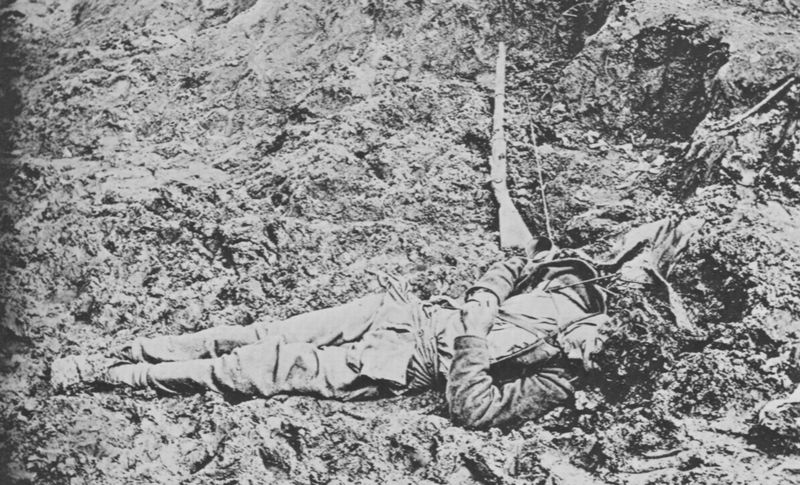
Titel: Tote konföderierte Soldaten in einem Graben bei Petersburg
Künstler: Mathew B. Brady
Schlagwörter: conflict, fight, hands, men, soldier, white, arm, black, face, gray, grey, hair, old, floor, hand, sad, man, rock, rocks, skin, tree, field, head, hill, landscape, sand, young, death, armour, boy, feet, helmet, uniform, young man, winter, forest, grass, light, paper, black and white, shadow, coat, army, battle, boots, martyr, curls, jacket, youth, muddy, photo, dead, died, dirt, outside, mann, schwarz, arms, clothes, leaves, ground, pants, shoes, legs, war, american, outdoors, lying, sleep, sleeping, soil, mudd, tod, trousers, shirt, poor, arrow, body, stock, lay, lie, foto, kill, tot, photograph, photography, photographie, grave, fotographie, shit, krieg, earth, mud, corps, civil war, posed, weapon, gun, silence, fotografie, dying, fallen, sacrifice, wound, corpse, killed, sticks, hunter, rocky, rifle, repose, nap, alone, tracks, musket, grayscale, schwarz weiß, dead man, wounded, shot, schlaf, curly, fun, laying, bullet, vietnam, trenches, world war, solider, die, soldat, trench, ww1, battlefield, shotgun, wjote, reportage, partisan, ditch, grenade, so,dier, clasped, ww!, no mans land, no man, male figure, enfiels, enfield, sniper, embankment, mortal, fatality, infantryman, lifeless, dun, wwi, no helmet, rife, phptograph, sho, sjot, dokument, gogo, spanish civil war, war photography